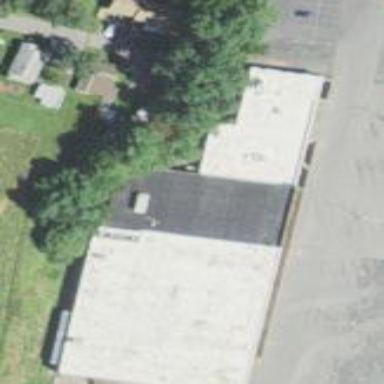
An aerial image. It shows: Variety store located inside building.